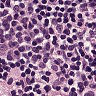
Metastatic tissue present: yes